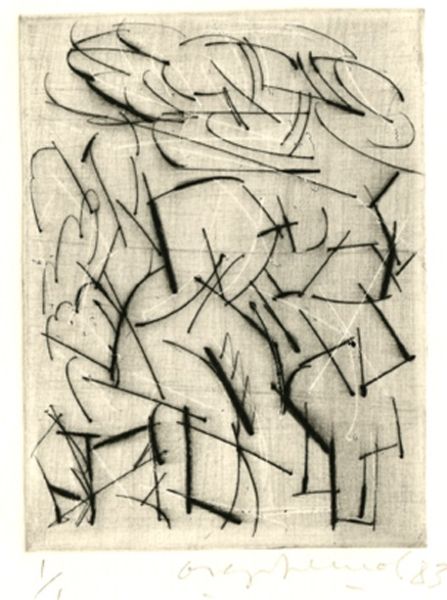
Titel: No. 647, No. 647
Künstler: Oleg Kudriashov
Standort: Amherst (Massachusetts, USA)
Institution: Mead Art Museum, Amherst College
Schlagwörter: white, black, modern, line, sketch, writing, abstract, kandinsky, ink, rectangle, lines, shapes, stroke, stripes, cubism, abstrakt, canvas, hatching, page, russian, fast, modernism, strokes, marks, mark making, quick, striche, abstrkate kunst, stricke